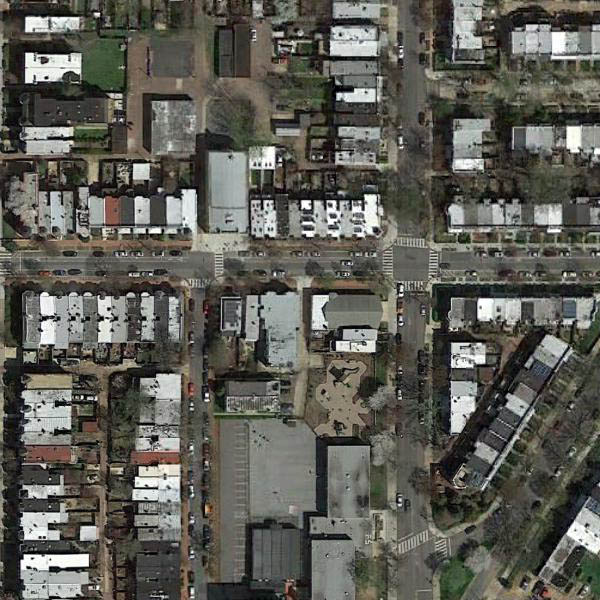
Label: DenseResidential